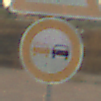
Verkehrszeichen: Ueberholverbot
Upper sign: AmphibienwanderungRechts
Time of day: SunriseSunset
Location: Outdoor (Suburban)
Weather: PartlyCloudy
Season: NotSpecified
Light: Natural